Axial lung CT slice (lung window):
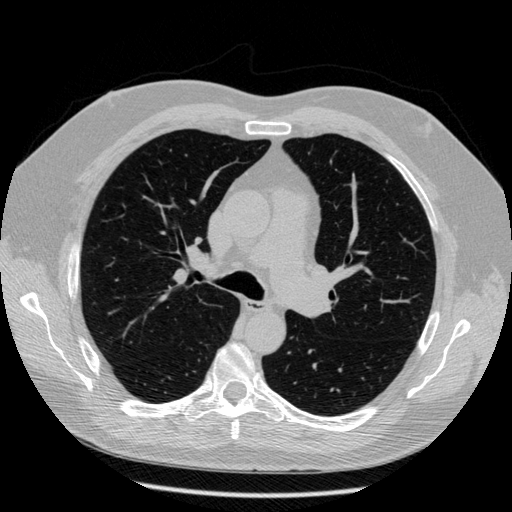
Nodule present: no